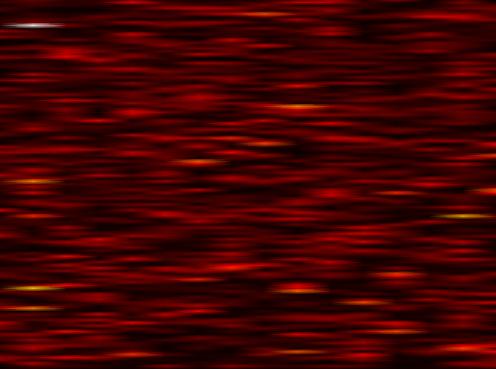
Label: WOLA